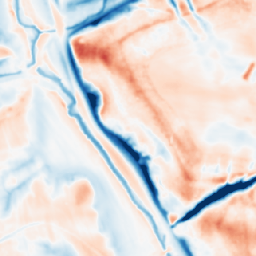
Category: multiscale
Decomposition family: dog
Decomposition parameters: sigma_low: 1
sigma_high: 10
Upsampling method: area
Upsampling parameters: scale: 8
Upsampling scale: 8